Question: How to make query in ms access to show raid name and all it's bosses

Identyfikator - Id
Nazwa - Name
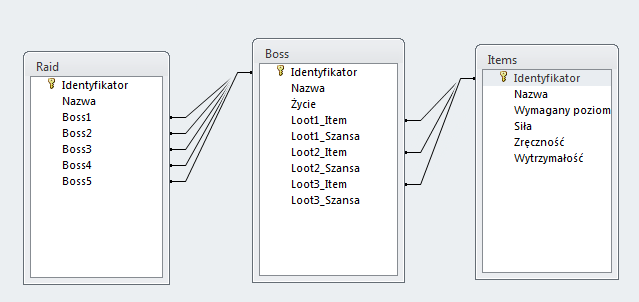
Answer: '''
SELECT r.Nazwa, b1.Nazwa AS BossName1, b2.Nazwa AS BossName2,
b3.Nazwa AS BossName3, b4.Nazwa AS BossName4, b5.Nazwa AS BossName5
FROM ((((Raid AS r
INNER JOIN Boss AS b1 ON r.Boss1 = b1.Identyfikator)
INNER JOIN Boss AS b2 ON r.Boss2 = b2.Identyfikator)
INNER JOIN Boss AS b3 ON r.Boss3 = b3.Identyfikator)
INNER JOIN Boss AS b4 ON r.Boss4 = b4.Identyfikator)
INNER JOIN Boss AS b5 ON r.Boss5 = b5.Identyfikator
'''